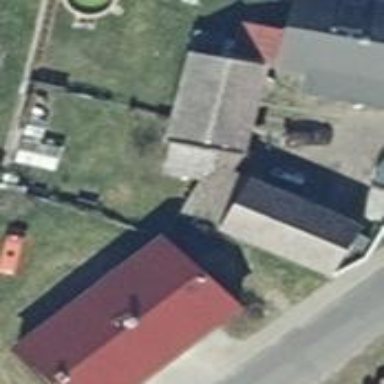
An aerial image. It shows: Simple house.